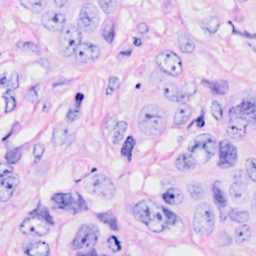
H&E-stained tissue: Breast